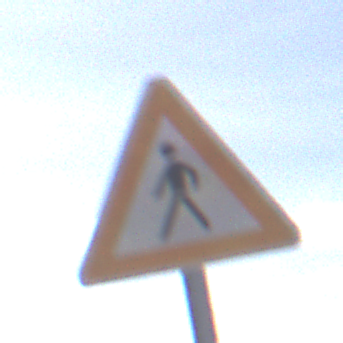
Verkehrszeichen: FussgaengerRechts
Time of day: MorningAfternoon
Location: Outdoor (Nature)
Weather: PartlyCloudy
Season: NotSpecified
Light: Natural